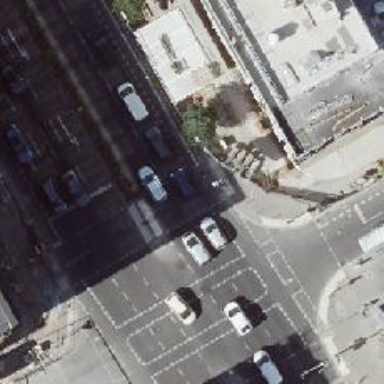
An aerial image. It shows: Pedestrian crossing with traffic signals and central island.